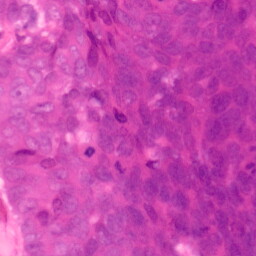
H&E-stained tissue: Colon